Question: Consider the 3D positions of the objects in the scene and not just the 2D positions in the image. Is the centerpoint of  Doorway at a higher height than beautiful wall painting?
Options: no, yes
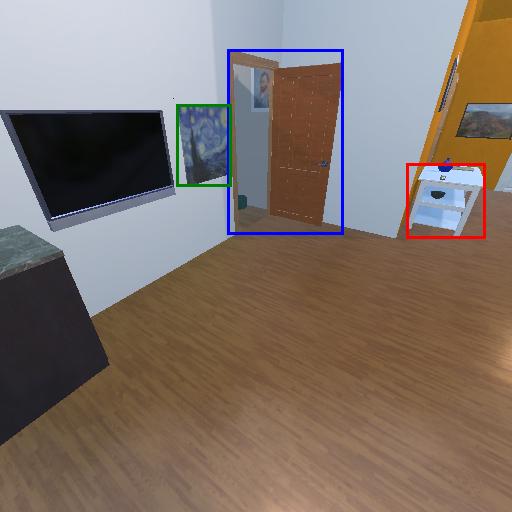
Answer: no